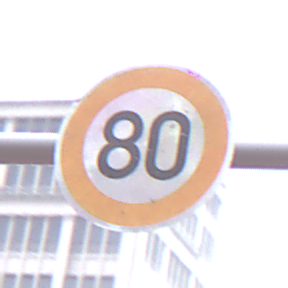
Verkehrszeichen: Geschwindigkeit80
Umgebung: Outdoor, Urban
Tageszeit: MorningAfternoon
Wetter: Overcast
Licht: Natural
Jahreszeit: NotSpecified
Kontrast: LowContrast